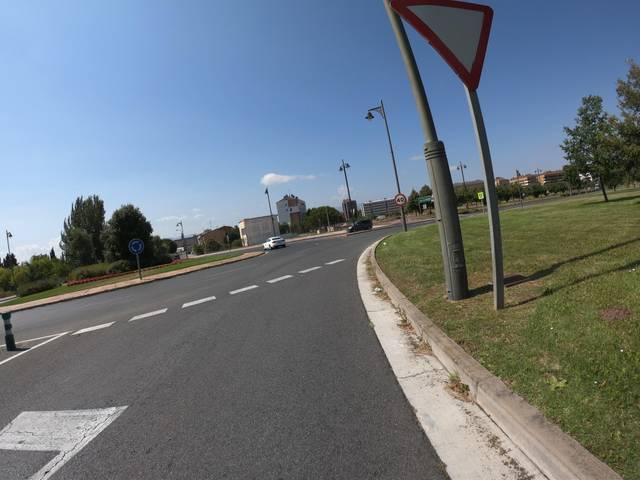
Region: Spain
Coordinates: 42.476, -2.445